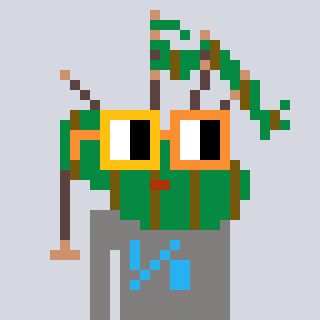
a pixel art character with square yellow and orange glasses, a bagpipe-shaped head and a bluegrey-colored body on a cool background